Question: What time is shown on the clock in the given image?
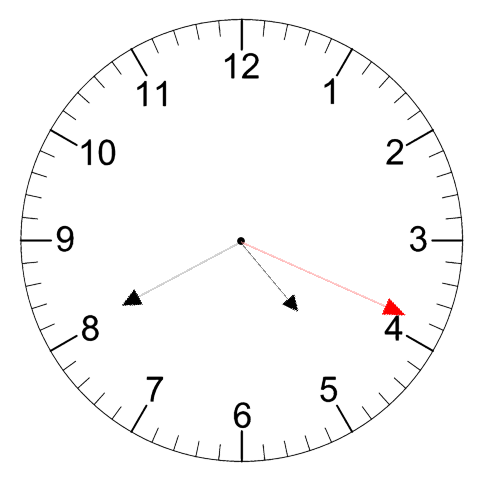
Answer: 04:40:19